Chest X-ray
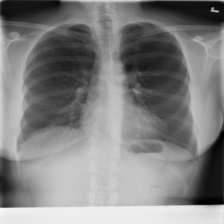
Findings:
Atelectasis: negative
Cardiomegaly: negative
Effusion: negative
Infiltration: negative
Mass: negative
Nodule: negative
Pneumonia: negative
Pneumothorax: negative
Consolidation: negative
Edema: negative
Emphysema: negative
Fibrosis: negative
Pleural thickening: negative
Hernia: negative